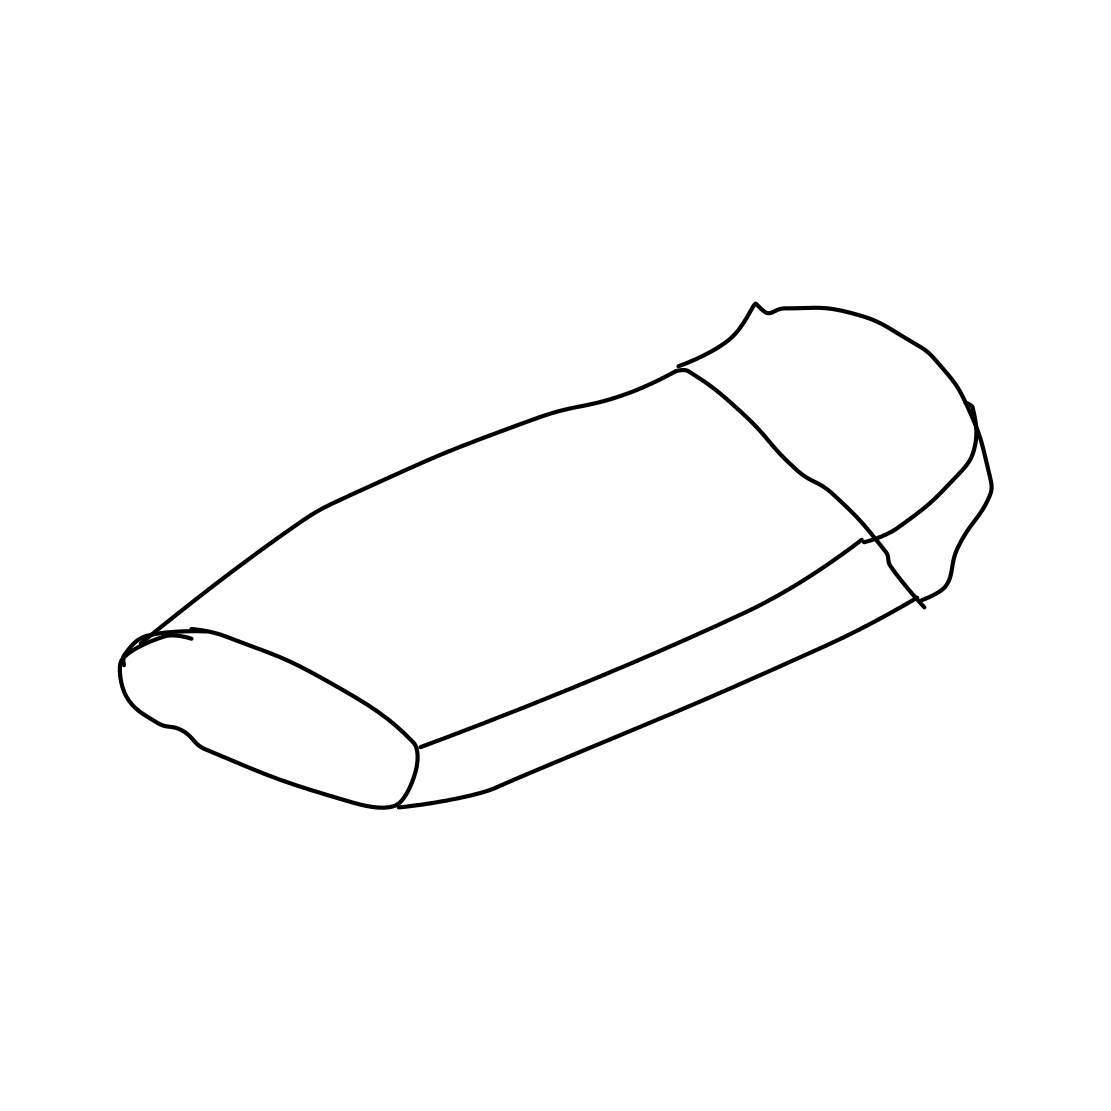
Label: lighter